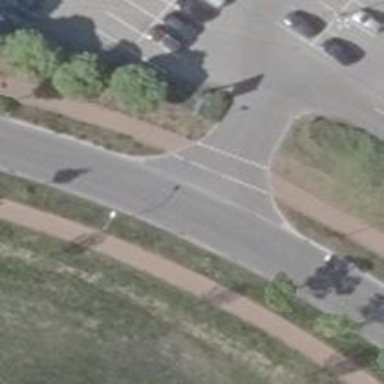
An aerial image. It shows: Primary highway with asphalt surface. There are separate sidewalks on both sides.